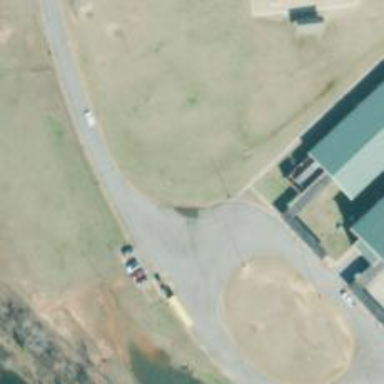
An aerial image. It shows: Disc golf tee area.